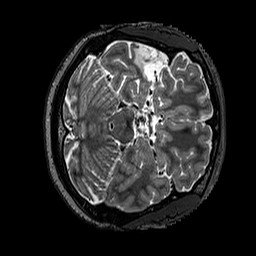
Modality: T2w
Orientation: axial
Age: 36
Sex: female
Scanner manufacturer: siemens
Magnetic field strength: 3 T
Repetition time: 3.2 s
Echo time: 0.567 s